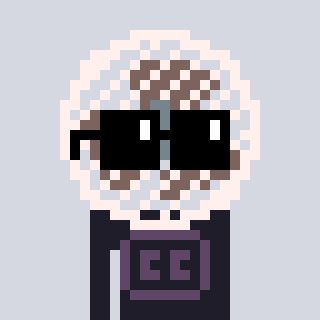
a pixel art character with square black sunglasses, a fan-shaped head and a grayscale-colored body on a cool background